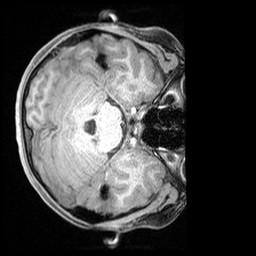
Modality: T1w
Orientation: axial
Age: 9
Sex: male
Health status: ill
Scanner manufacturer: siemens
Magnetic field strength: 3 T
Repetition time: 1.6 s
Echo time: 0.00179 s